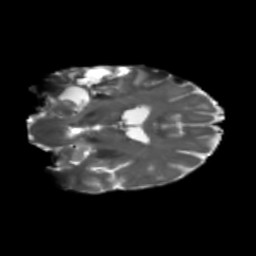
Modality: T2w
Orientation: coronal
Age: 58
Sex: female
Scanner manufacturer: siemens
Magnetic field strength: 3 T
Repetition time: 5.25 s
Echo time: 0.08 s